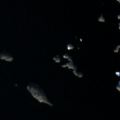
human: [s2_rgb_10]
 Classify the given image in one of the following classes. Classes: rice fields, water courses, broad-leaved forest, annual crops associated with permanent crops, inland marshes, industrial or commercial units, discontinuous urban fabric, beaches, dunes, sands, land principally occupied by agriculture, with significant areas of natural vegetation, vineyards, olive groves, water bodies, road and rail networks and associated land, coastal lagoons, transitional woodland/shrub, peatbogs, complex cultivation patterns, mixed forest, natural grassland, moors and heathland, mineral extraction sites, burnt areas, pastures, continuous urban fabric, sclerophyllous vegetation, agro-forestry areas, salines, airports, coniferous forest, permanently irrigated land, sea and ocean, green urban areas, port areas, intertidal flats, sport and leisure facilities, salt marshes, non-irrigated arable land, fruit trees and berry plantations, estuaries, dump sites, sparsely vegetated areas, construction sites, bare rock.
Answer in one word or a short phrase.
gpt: coniferous forest, water bodies